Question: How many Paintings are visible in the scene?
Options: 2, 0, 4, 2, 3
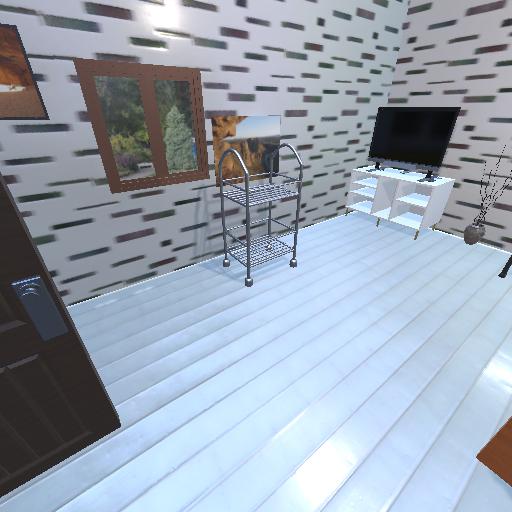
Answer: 2